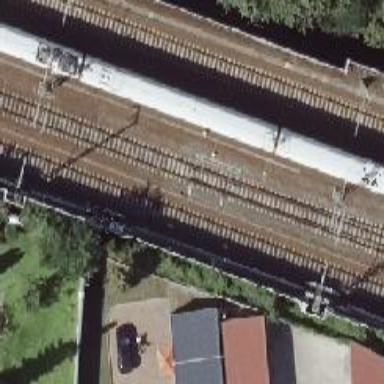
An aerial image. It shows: Railway switch with the turnout on the left side.